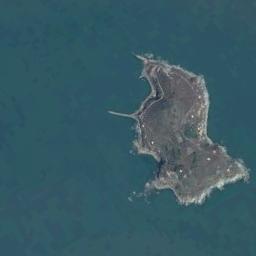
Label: island